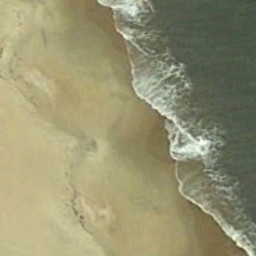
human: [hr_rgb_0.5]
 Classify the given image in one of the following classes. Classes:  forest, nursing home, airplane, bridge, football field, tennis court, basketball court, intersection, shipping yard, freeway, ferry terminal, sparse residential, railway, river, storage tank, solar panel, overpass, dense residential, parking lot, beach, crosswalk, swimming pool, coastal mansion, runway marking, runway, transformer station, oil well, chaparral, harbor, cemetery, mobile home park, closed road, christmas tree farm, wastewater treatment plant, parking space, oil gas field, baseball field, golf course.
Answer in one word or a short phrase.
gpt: beach